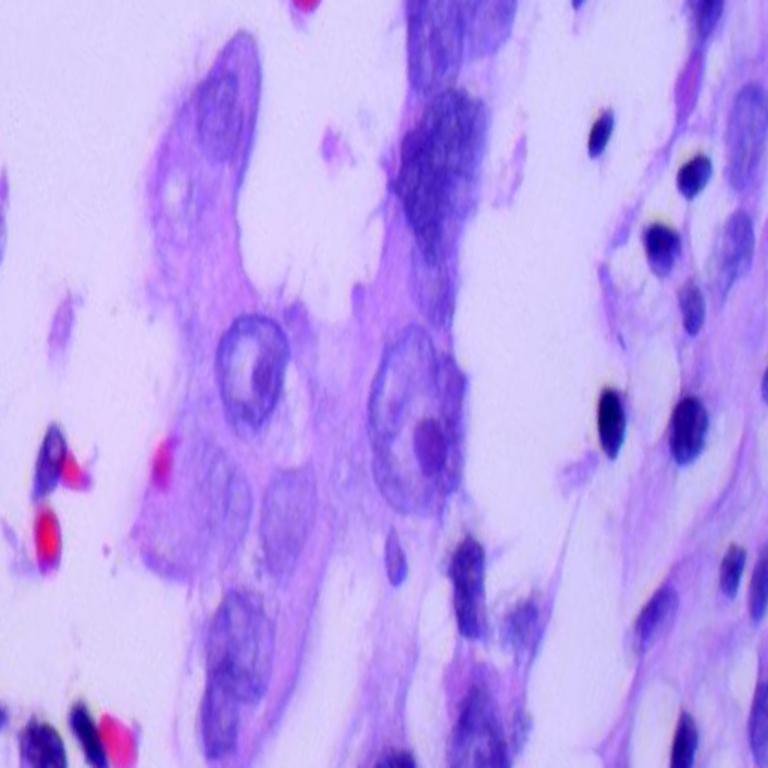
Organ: lung
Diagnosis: adenocarcinomas